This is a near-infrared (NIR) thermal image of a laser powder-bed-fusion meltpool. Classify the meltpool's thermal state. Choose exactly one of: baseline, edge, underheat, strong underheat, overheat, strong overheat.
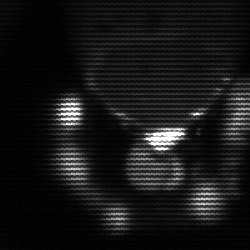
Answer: edge